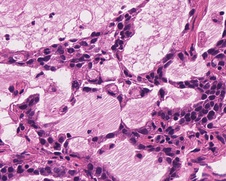
Tumor epithelial tissue: yes
Tumor-associated stroma tissue: yes
Normal tissue: no